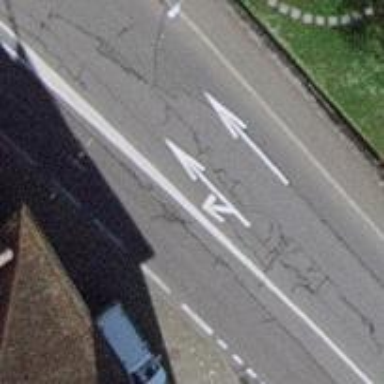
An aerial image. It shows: Primary highway with trolley wires.